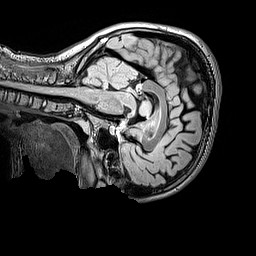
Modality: FLAIR
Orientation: sagittal
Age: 12
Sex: female
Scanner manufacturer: siemens
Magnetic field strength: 3 T
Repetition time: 5 s
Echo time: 0.388 s